【题型】证明题　【知识点】解析几何　【难度】easy
已知直线 \(l: (2m+1)x + (m+1)y = 7m + 4\)，椭圆 \(C: \dfrac{x^2}{25} + \dfrac{y^2}{16} = 1\).

\vspace{1em}

(1) 证明：直线 \(l\) 与椭圆 \(C\) 恒有两个交点;

(2) 已知点 \(A(1,0)\)，若 \(P\) 是椭圆 \(C\) 上任意一点，求 \(|PA|\) 的取值范围.

\vspace{1em}
【解答】

\textbf{【答案】}
(1) 证明见详解;
(2) \(\boldsymbol{\left[\dfrac{8\sqrt{2}}{3}, 6\right]}\).

\vspace{1em}

\textbf{【知识点】}
讨论椭圆与直线的位置关系、椭圆上的点到坐标轴上的点的距离及最值、直线过定点问题

\vspace{1em}

\textbf{【分析】}
(1) 先求直线 \(l\) 所过定点，然后由定点在椭圆内可证;
(2) 利用椭圆方程带入两点间的距离公式消元，然后由二次函数性质可解.

\vspace{1em}

\textbf{【详解】}
(1) \((2m+1)x + (m+1)y = 7m+4\) 整理可得 \(m(2x+y-7) + x+y-4 = 0\)，

由
\[
\begin{cases}
2x + y - 7 = 0 \\
x + y - 4 = 0
\end{cases}
\]
解得 \(\begin{cases} x = 3 \\ y = 1 \end{cases}\)，所以直线 \(l\) 过定点 \((3,1)\).

又 \(\dfrac{3^2}{25} + \dfrac{1^2}{16} = \dfrac{169}{400} < 1\)，所以点 \((3,1)\) 在椭圆内部，

所以直线 \(l\) 与椭圆 \(C\) 恒有两个交点.

\vspace{1em}

(2) 设点 \(P\) 坐标为 \((x,y)\)，则 \(y^2 = 16\left(1 - \dfrac{x^2}{25}\right)\)，

所以
\[
|PA| = \sqrt{(x-1)^2 + y^2} = \sqrt{(x-1)^2 + 16\left(1 - \dfrac{x^2}{25}\right)} = \sqrt{\dfrac{9}{25}x^2 - 2x + 17},
\]

令 \(t = \dfrac{9}{25}x^2 - 2x + 17,\ x \in [-5,5]\)，其对称轴为 \(x = \dfrac{25}{9}\)，且开口向上.

所以，当 \(x = \dfrac{25}{9}\) 时，
\[
t_{\min} = \dfrac{9}{25} \times \left(\dfrac{25}{9}\right)^2 - 2 \times \dfrac{25}{9} + 17 = \dfrac{128}{9},
\]

当 \(x = -5\) 时，
\[
t_{\max} = \dfrac{9}{25} \times (-5)^2 - 2 \times (-5) + 17 = 36,
\]

所以 \(\dfrac{128}{9} \leq t \leq 36\)，所以 \(\sqrt{\dfrac{128}{9}} \leq |PA| \leq \sqrt{36}\)，即 \(\dfrac{8\sqrt{2}}{3} \leq |PA| \leq 6\)，

所以 \(|PA|\) 的取值范围为 \(\left[\dfrac{8\sqrt{2}}{3}, 6\right]\).

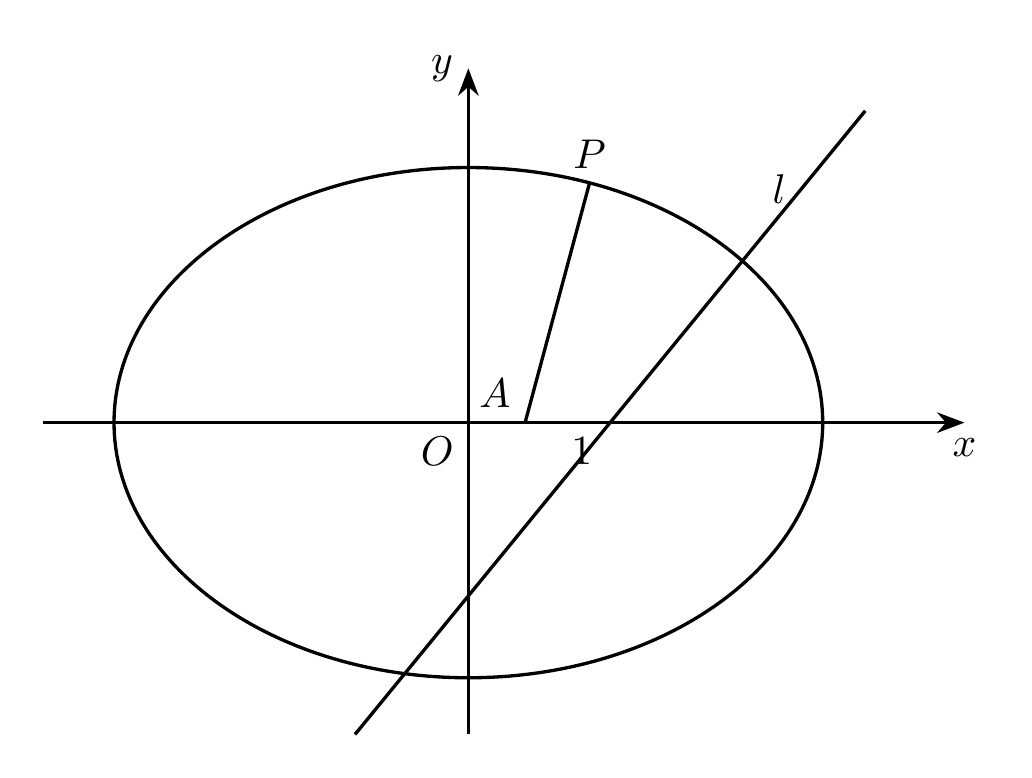